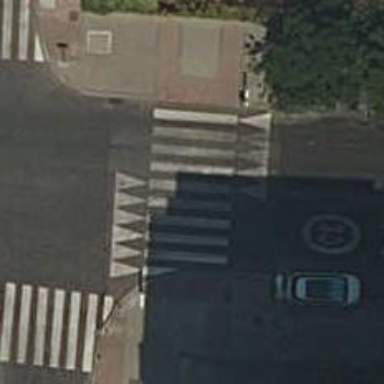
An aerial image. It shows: Zebra crossing with traffic-calming table.